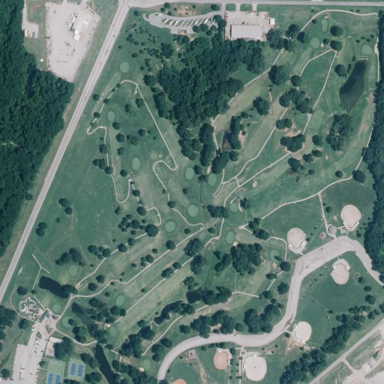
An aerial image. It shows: Golf course.